Question: I have scenario to use the Temporary user defined type variable in transaction, but the temporary variable is not clearing the value inside the transaction.
'''
CREATE TYPE [int_list_table] AS TABLE([item_id] [int] NULL)
GO
DECLARE @int_val BIGINT
-- Create a Temp table with 5 rows
;WITH TEMP(int_val)
AS
(SELECT 1
UNION ALL
SELECT int_val = 1 + int_val FROM TEMP WHERE int_val < 5
)SELECT * INTO #int FROM TEMP;
SET NOCOUNT ON
DECLARE IntCursor CURSOR FAST_FORWARD FOR
SELECT int_val FROM #int
OPEN IntCursor
FETCH NEXT FROM IntCursor INTO @int_val
WHILE(@@FETCH_STATUS = 0)
BEGIN
BEGIN TRY
BEGIN TRANSACTION
-- a temprory table to store the integer value
DECLARE @table [int_list_table]
INSERT INTO @table
SELECT 1 WHERE 2 = @int_val
-- Actually @table should have resultset only at @int_val = 2, But once it filled with values even for 3 and 4
SELECT
'User Table Type Value' = item_id,
'Loop Integer Value' = @int_val
FROM
@table
COMMIT TRANSACTION
END TRY
BEGIN CATCH
ROLLBACK
END CATCH
FETCH NEXT FROM IntCursor INTO @int_val
END
CLOSE IntCursor
DEALLOCATE IntCursor
SET NOCOUNT OFF
'''
For the above query the output is

Actually it has to return only the record for 2, but it is not clearing the value once it is initialized. Please guide me to proceed further.
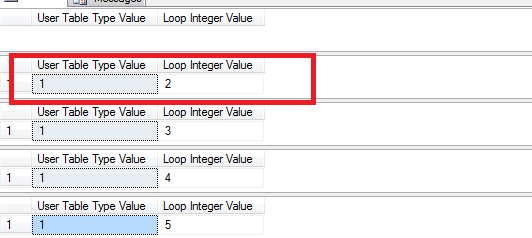
Answer: The declaration of the data type does not clear the content of the table. Once the table variable is there it will have whatever you have put into it. The execution of the code does not even have to the place where the variable is declared. This will work as well.
'''
if 0 = 1
begin
DECLARE @table [int_list_table]
end
'''
You only have to make sure that the declaration is before any references to the variable.
To fix your code so it does what you want you can of course add 'delete from @table' just before the insert statement.